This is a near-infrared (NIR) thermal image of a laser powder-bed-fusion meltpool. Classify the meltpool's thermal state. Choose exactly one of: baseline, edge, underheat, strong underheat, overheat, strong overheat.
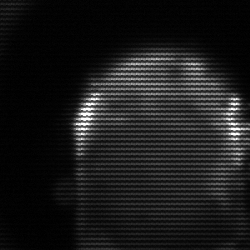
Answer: baseline